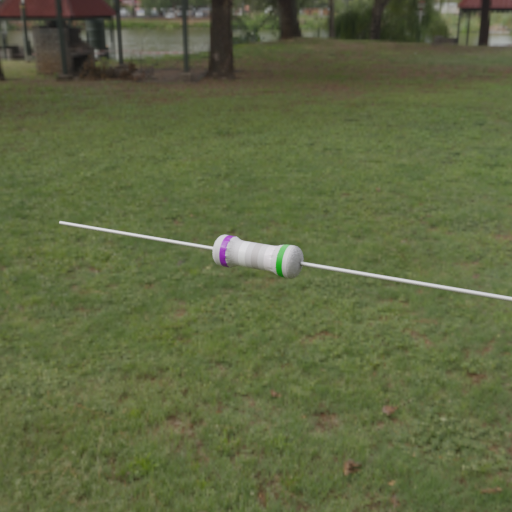
Resistor colour bands (in order): violet, white, silver, white, green